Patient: sex M, age 38
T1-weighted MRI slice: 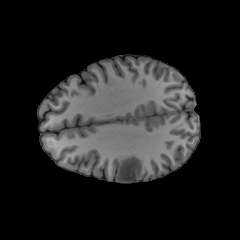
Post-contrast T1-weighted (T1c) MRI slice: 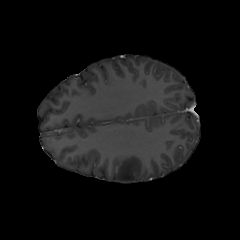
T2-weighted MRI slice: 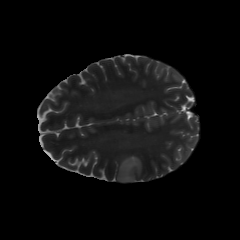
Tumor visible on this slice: yes
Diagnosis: Astrocytoma, IDH-mutant
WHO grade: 2